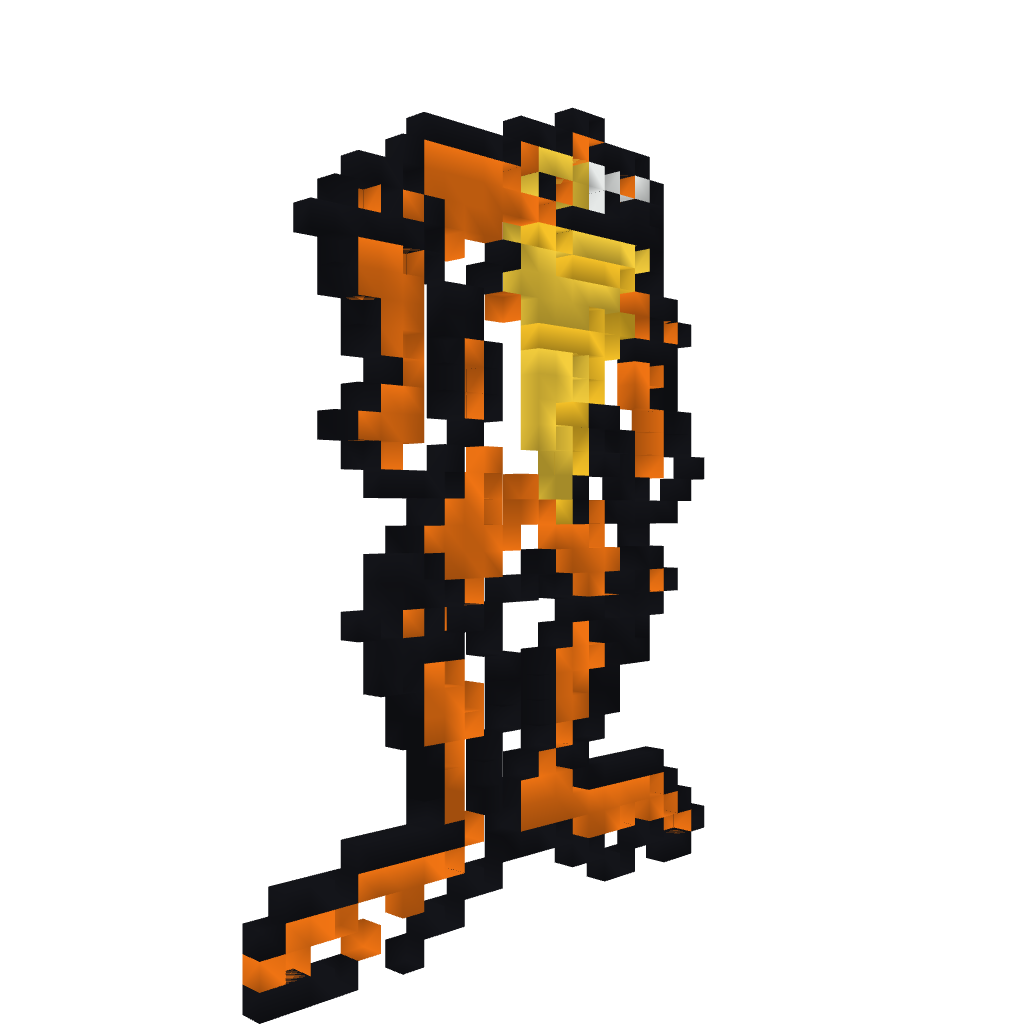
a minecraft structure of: Battletoads/NES-Zitz